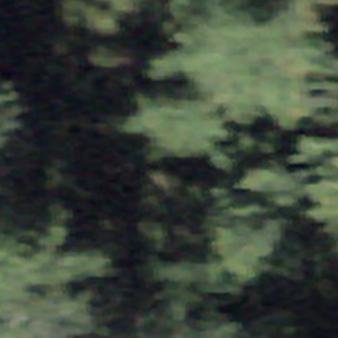
Label: other